Question: I alreay can implement chat daemons using gevent and zeromq, but I'd like to make a console UI for them.
<URL> was going exactly what I wanted:

I studied the source code, but being unfamiliar with console UI programming, I failed finding out the part that were producing this result (especially since it used multiple tabs), while I guess I have to play with the <URL>.
Does anybody have a snippet that can does this ?
I don't need the whole program, I can handle the communication, the daemons, the options and all the rest myself.
Just the basics to setup the UI, enter some text at the bottom, and asynchronously notify the top panel to add some text while it doesn't block the bottom ouput.
Thanks
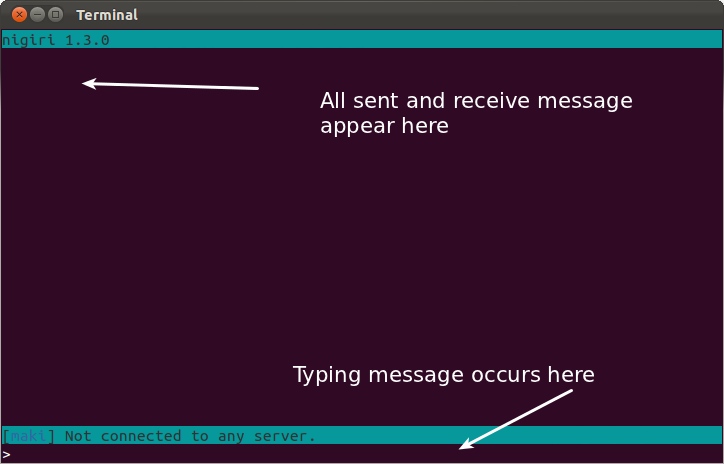
Answer: In computing, if you are not smart, you gotta be patient. I just applied the good old try/except keyword to my programming method:
1. remove something from the source that doesn't relate to my feature
2. if ok, go to 1 until the is only the essential code remains
3. if it crashes, understand this part and why it's essential and replace it with a code that suit my needs then go back to 2
I just stripped down the nigiri source code untill it fits in <URL>.
It works. Now I gotta figure out how to make the urwid and zeromq main loops play nice together.